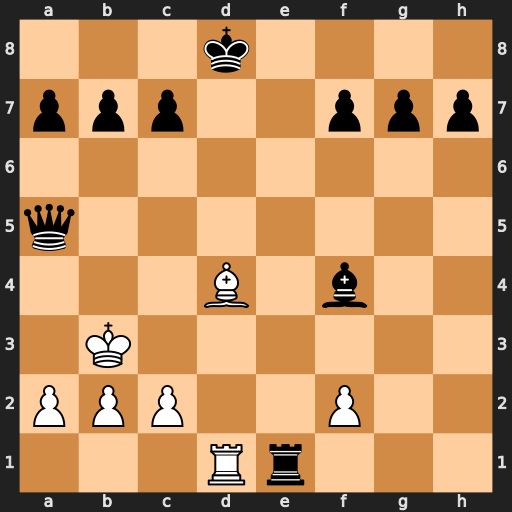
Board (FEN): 3k4/ppp2ppp/8/q7/3B1b2/1K6/PPP2P2/3Rr3
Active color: w
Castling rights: -
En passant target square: -
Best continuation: Bf6+ Ke8 Rd8#